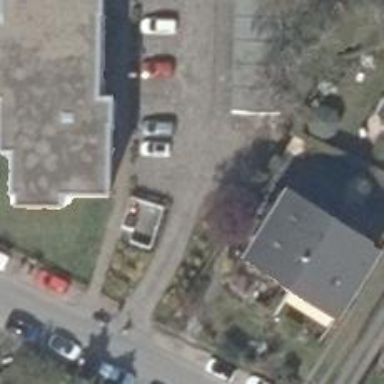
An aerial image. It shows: Parking aisle designated as service road.